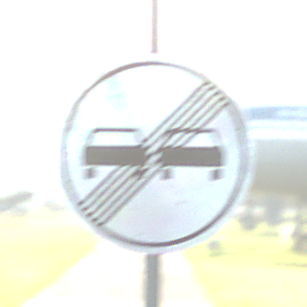
Verkehrszeichen: EndeUeberholverbot
Umgebung: Outdoor, Special
Tageszeit: SunriseSunset
Wetter: Clear
Licht: Natural
Jahreszeit: NotSpecified
Kontrast: MediumContrast